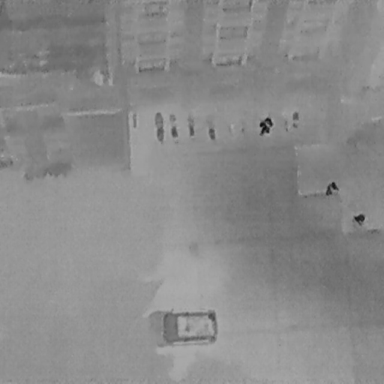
There is a Car in the infrared image.